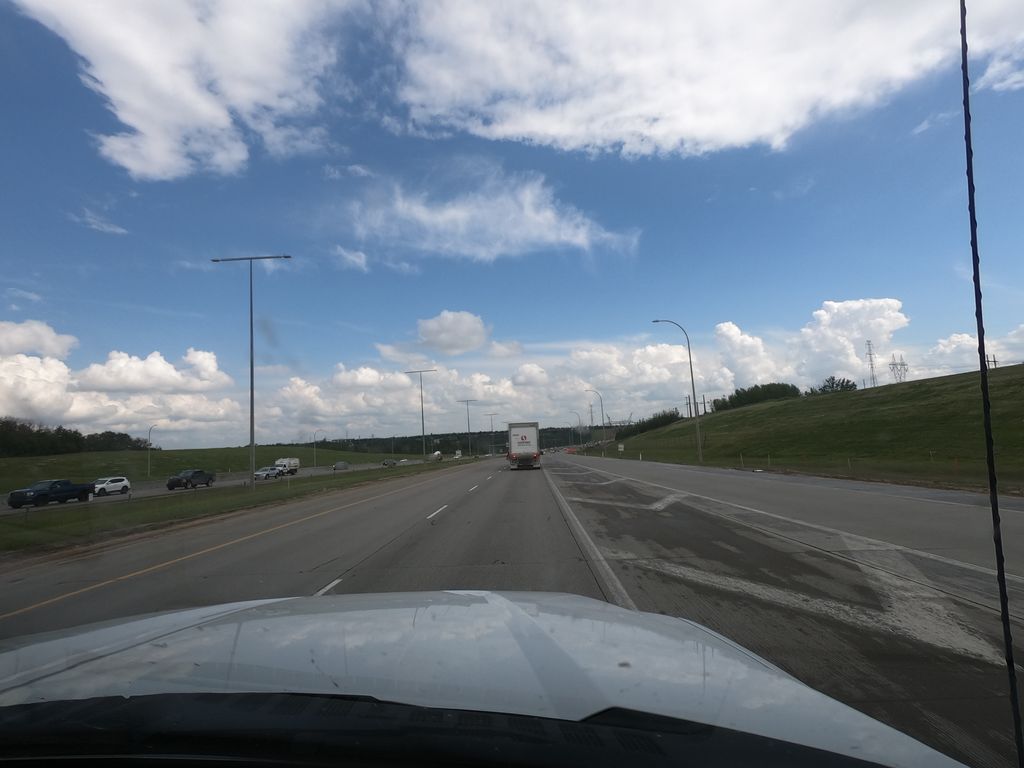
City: edmonton